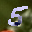
Label: 5